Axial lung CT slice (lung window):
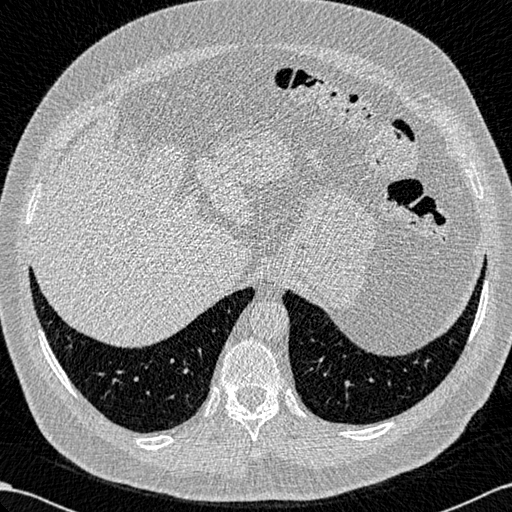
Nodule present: no